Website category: sports
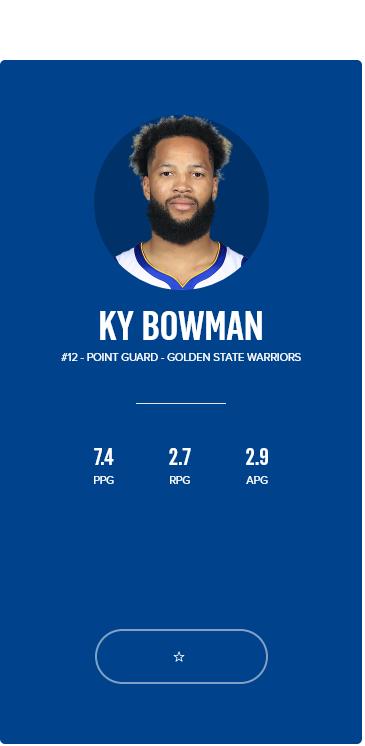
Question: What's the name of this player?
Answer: KY BOWMAN

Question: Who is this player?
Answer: KY BOWMAN

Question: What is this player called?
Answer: KY BOWMAN

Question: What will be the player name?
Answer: KY BOWMAN

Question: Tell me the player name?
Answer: KY BOWMAN

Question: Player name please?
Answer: KY BOWMAN

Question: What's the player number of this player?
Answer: #12

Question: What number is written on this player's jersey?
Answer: #12

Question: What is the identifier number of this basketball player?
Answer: #12

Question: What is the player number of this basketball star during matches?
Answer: #12

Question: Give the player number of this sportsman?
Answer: #12

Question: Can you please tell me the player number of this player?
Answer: #12

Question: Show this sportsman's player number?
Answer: #12

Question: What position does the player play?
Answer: POINT GUARD

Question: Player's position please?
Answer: POINT GUARD

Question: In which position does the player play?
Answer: POINT GUARD

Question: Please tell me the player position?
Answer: POINT GUARD

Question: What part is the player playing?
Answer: POINT GUARD

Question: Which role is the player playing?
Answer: POINT GUARD

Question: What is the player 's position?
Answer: POINT GUARD

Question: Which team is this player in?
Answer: GOLDEN STATE WARRIORS

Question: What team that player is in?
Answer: GOLDEN STATE WARRIORS

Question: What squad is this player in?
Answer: GOLDEN STATE WARRIORS

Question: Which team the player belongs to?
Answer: GOLDEN STATE WARRIORS

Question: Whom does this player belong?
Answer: GOLDEN STATE WARRIORS

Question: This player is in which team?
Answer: GOLDEN STATE WARRIORS

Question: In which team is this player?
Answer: GOLDEN STATE WARRIORS

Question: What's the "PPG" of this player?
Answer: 7.4

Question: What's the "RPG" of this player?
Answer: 2.7

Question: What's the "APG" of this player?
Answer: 2.9

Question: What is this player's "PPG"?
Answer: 7.4

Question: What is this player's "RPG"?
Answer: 2.7

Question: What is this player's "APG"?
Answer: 2.9

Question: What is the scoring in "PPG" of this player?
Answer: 7.4

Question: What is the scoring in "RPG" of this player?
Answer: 2.7

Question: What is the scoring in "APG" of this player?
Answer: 2.9

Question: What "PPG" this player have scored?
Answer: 7.4

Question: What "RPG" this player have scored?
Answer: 2.7

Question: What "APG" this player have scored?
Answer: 2.9

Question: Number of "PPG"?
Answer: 7.4

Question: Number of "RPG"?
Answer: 2.7

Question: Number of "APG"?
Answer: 2.9

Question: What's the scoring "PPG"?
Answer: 7.4

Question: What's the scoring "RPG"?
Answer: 2.7

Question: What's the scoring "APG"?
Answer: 2.9